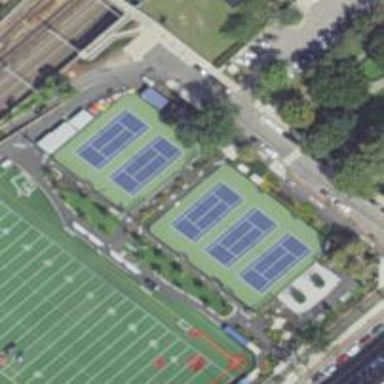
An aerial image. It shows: Tennis court in leisure pitch.